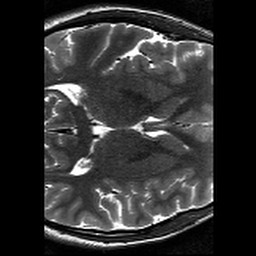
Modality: T2w
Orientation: axial
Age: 18
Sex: female
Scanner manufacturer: siemens
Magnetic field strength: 3 T
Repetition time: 11.39 s
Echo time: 0.09 s